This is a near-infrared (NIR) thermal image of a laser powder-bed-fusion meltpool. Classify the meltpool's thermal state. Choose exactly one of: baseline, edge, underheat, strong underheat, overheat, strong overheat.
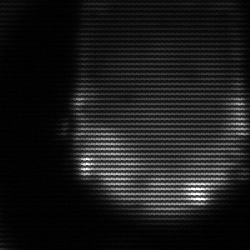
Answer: edge